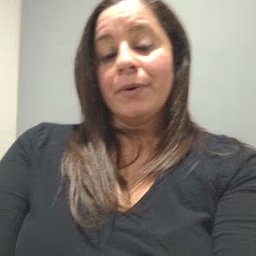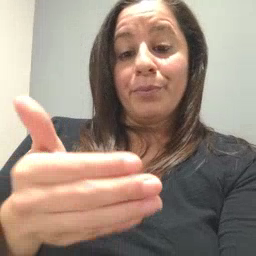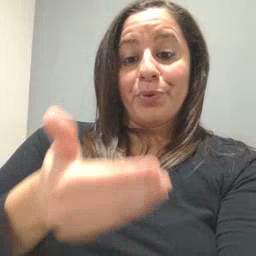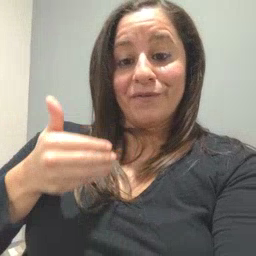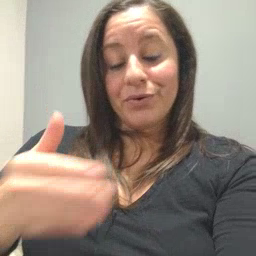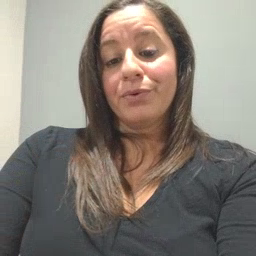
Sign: before